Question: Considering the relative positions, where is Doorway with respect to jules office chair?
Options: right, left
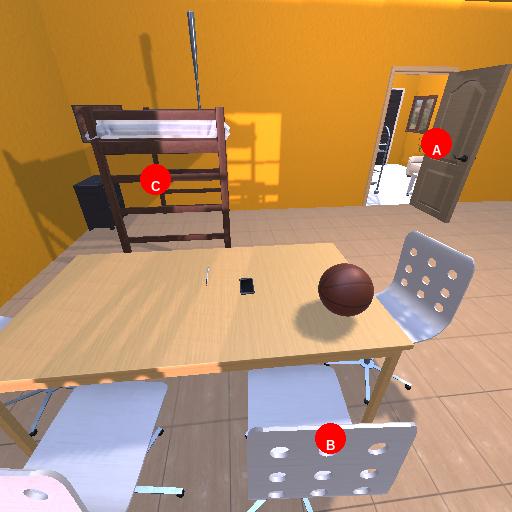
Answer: right